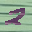
Label: 2